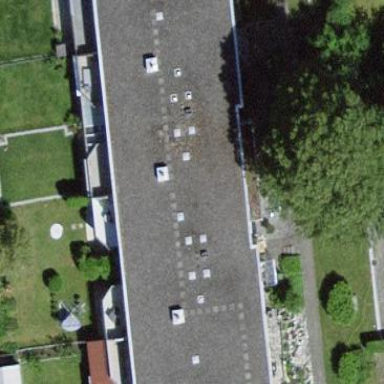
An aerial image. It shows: Building with flat roof.